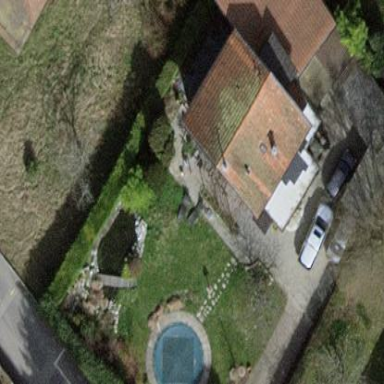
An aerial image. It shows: Garden enclosed by fence.